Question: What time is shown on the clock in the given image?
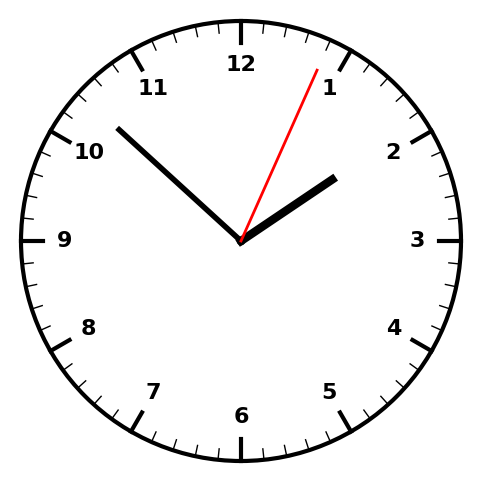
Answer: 01:52:04